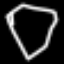
Label: diamond